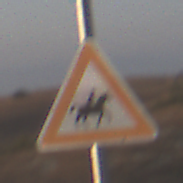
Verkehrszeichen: ReiterLinks
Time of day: SunriseSunset
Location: Outdoor (Nature)
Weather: PartlyCloudy
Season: NotSpecified
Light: Natural